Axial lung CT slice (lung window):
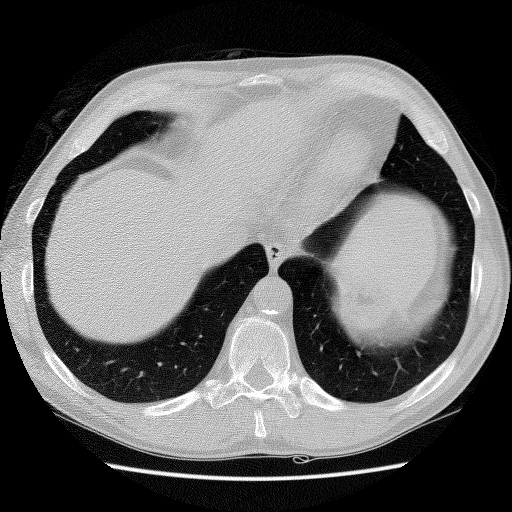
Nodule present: no